Question: I'm using PHP with Xdebug. Yesterday everything is OK but today I have one problem: My Chrome Developer tools cannot show the HTML which formatted by Xdebug, all lines are combined to one line.
The RAW HTML in 'Network->Response' tab is something like this:
'''
<pre class='xdebug-var-dump' dir='ltr'>
<small>C:\wamp\Debug.php:68:</small>
<b>array</b> <i>(size=18)</i>
'name' <font color='#888a85'>=&gt;</font> <small>string</small> <font color='#cc0000'>'abc'</font> <i>(length=56)</i>
'img' <font color='#888a85'>=&gt;</font> <small>string</small> <font color='#cc0000'>'http://product.net/<PHONE>.jpg'</font> <i>(length=69)</i>
</pre>
'''
I have tested by <URL> and it shows normally but in 'Network->Preview' displays:

Respone Headers is 'Content-Type:text/html; charset=UTF-8'
I'm using Chrome Version 61.0.3163.79 (Official Build) (64-bit).
How to resolve this problem?
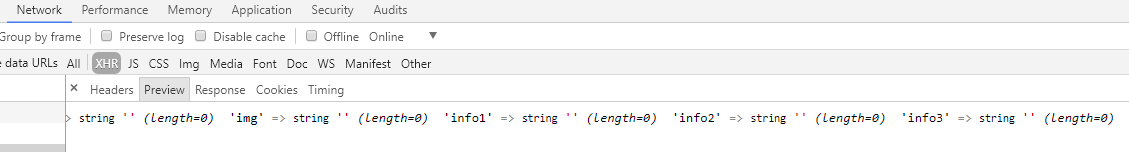
Answer: <URL>